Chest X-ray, AP view. Patient: 42 years old, sex M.
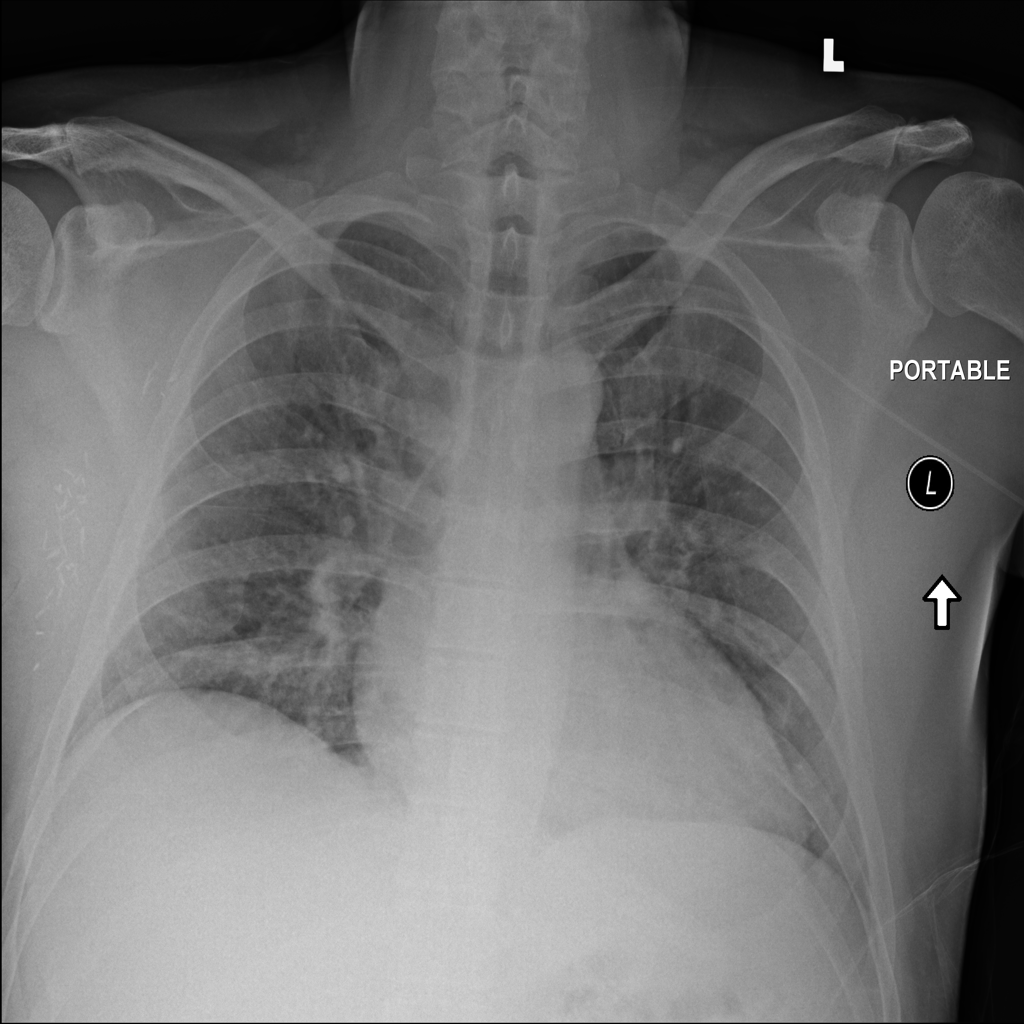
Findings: No Finding